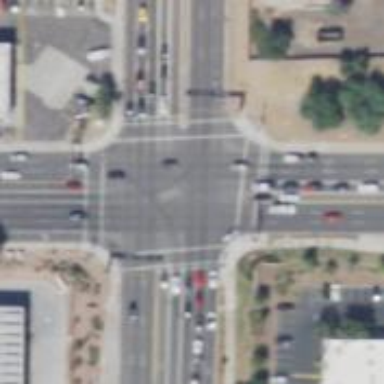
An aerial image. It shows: Crossing on the road with line markings.